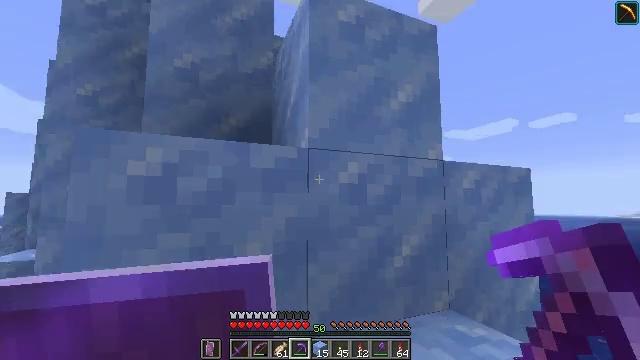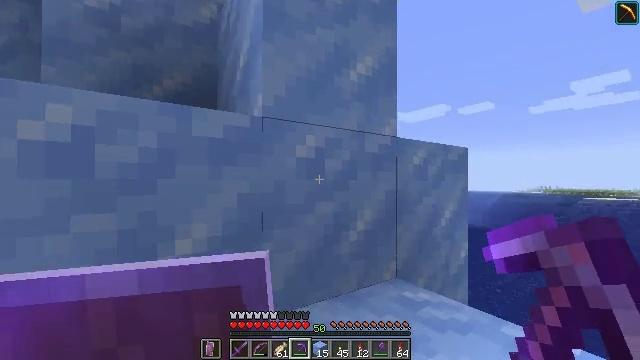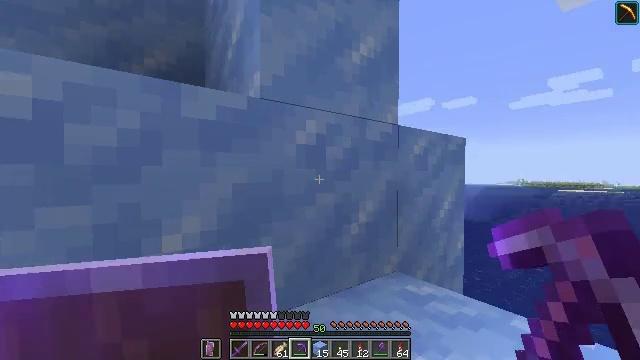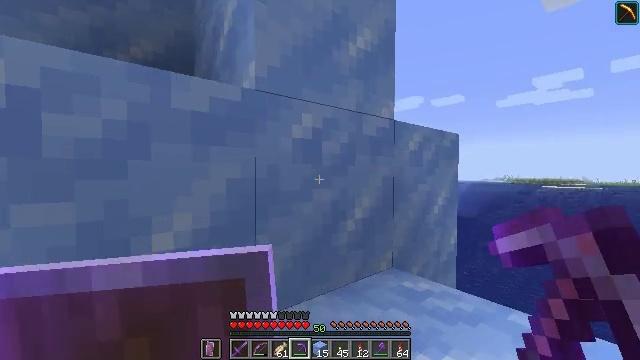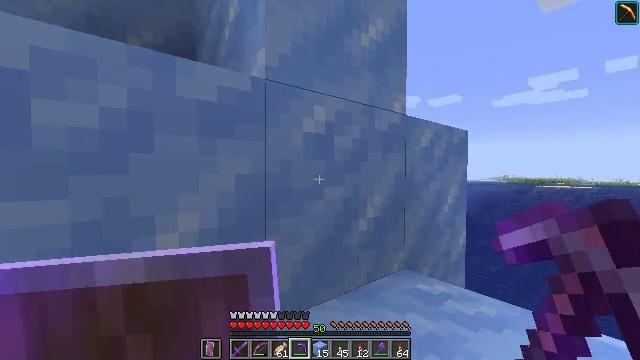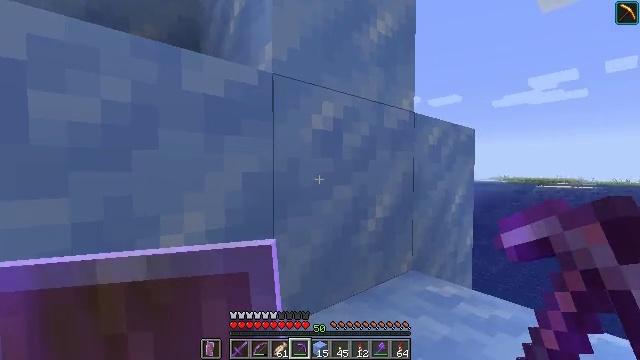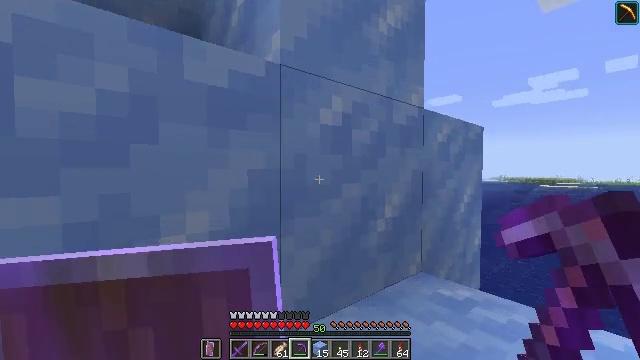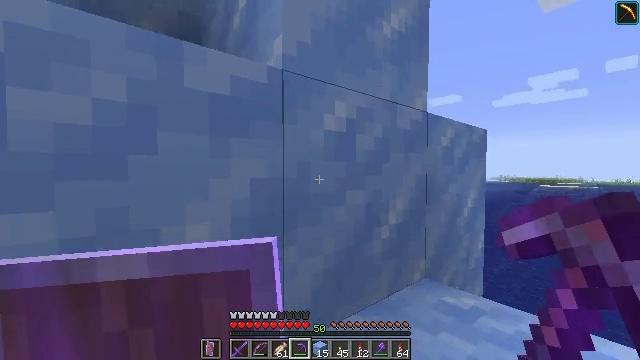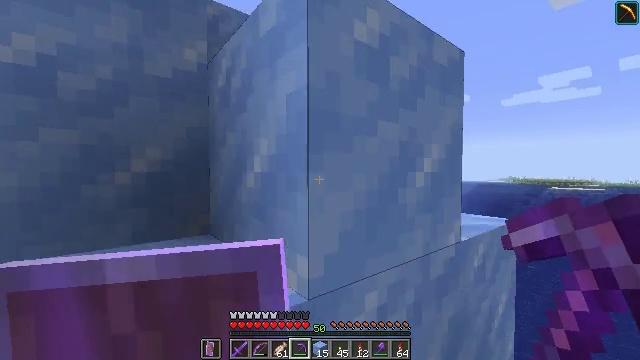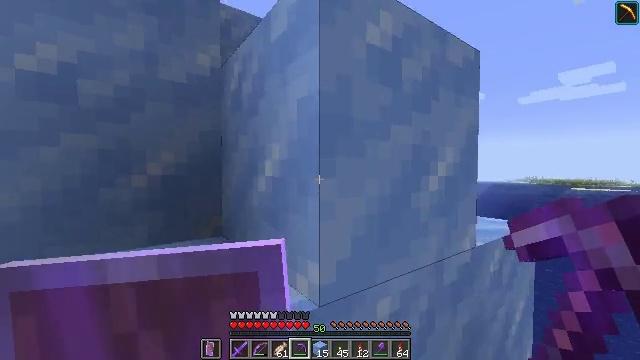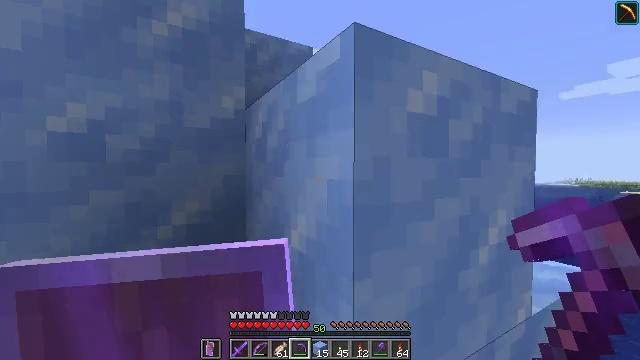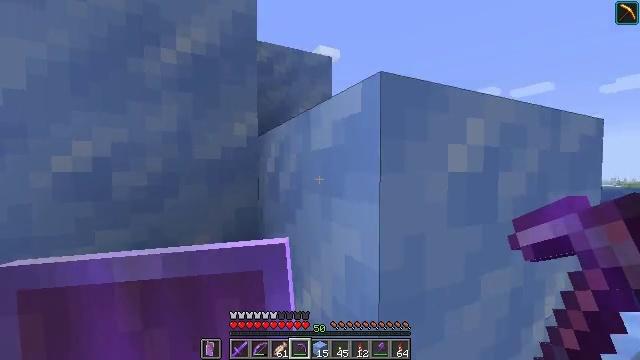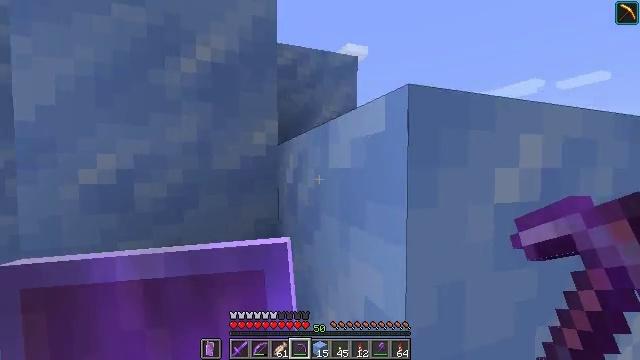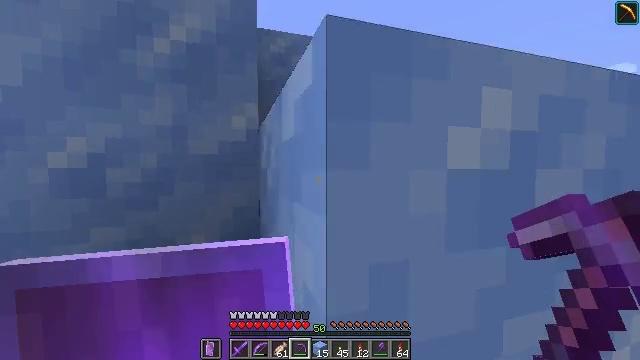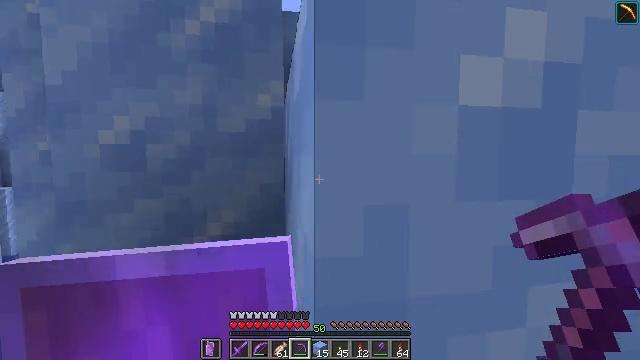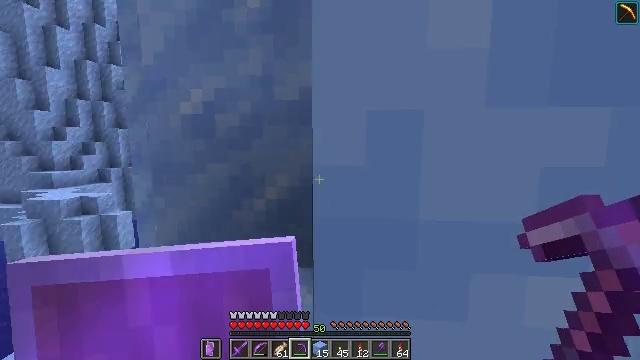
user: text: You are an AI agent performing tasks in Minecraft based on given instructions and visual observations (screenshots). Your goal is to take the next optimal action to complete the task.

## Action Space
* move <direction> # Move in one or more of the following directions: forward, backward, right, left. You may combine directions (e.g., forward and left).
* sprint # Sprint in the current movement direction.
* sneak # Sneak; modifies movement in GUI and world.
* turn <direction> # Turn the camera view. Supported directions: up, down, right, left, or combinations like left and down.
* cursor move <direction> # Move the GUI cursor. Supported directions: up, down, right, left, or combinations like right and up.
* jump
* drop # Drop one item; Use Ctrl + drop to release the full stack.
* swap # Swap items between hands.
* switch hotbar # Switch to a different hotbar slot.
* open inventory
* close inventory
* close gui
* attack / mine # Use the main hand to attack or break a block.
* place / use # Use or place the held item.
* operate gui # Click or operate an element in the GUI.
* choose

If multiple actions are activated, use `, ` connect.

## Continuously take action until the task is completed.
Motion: motion action
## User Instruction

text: Harvest packed ice from cold regions.
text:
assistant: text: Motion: turn right and down
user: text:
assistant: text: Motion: turn right and down
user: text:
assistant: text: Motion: turn right
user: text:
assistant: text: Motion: no_op
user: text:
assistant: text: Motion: no_op
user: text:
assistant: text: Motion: move forward
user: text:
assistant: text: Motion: move forward, jump
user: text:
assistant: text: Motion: move forward, turn left, jump
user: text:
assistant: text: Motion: move forward, turn left, jump
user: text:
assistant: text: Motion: move forward and move right, turn left, jump
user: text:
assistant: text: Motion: move forward and move right, turn left, jump
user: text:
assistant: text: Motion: move forward and move right, turn left
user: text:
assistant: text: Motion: move forward and move right, turn left
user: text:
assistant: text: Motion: move forward and move right, turn left and down
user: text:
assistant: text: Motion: move forward and move right, turn left and down
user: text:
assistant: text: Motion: move right, turn left and down
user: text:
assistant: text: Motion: turn left and down
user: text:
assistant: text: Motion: turn left and down
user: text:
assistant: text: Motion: no_op
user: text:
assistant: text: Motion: no_op
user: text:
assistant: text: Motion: turn left
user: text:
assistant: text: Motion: no_op
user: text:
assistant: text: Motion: no_op
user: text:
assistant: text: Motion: no_op
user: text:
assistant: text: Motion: no_op
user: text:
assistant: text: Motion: no_op
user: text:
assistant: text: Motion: no_op
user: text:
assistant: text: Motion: sprint
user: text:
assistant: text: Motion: move forward, sprint
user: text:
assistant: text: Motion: move forward, sprint